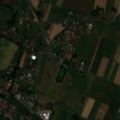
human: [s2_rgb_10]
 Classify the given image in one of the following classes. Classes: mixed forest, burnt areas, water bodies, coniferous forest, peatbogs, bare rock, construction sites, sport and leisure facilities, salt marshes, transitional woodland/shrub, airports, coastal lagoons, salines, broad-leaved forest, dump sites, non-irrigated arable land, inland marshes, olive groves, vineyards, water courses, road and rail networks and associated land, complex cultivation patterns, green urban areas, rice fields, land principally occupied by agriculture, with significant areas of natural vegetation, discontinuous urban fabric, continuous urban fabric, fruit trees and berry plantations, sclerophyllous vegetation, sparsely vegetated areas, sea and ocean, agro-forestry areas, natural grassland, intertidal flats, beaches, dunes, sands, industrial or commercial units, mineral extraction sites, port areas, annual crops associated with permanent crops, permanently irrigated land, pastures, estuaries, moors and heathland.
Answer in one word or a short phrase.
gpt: discontinuous urban fabric, non-irrigated arable land